Question: I have the following code
'''
<section id="cuerpo">
<h3>&Uacute;LTIMAS OFERTAS</h3>
<article> <img class="img-responsive" src="img/piso.png">
<div class="iconos-articulos">
<img class="img-responsive" src="img/wifi.png">
<img class="img-responsive" src="img/bater.png">
<img class="img-responsive" src="img/fumar.png">
<img class="img-responsive" src="img/mascota.png">
</div>
</article>
...
'''
---
And I have a background color and does not come down to me, only I get to the end of H2

so the background gets me to the end I have to put him in the css height: 10000px to section. Then when I change screen contents are not many spaces as there are resolutions calling me less height
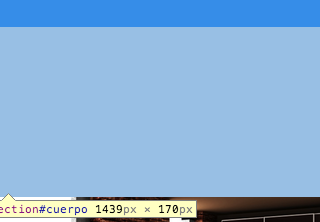
Answer: Try this
Add class
'<section id="cuerpo" class="clearfix"> --------- </section>'
'''
.clearfix:after {
content: ".";
display: block;
clear: both;
visibility: hidden;
line-height: 0;
height: 0;
}
.clearfix {
display: inline-block;
}
html[xmlns] .clearfix {
display: block;
}
* html .clearfix {
height: 1%;
}
'''